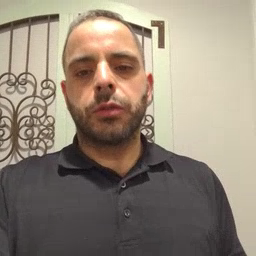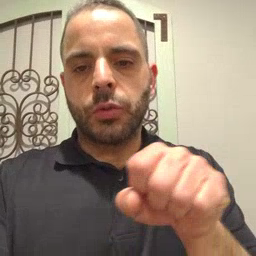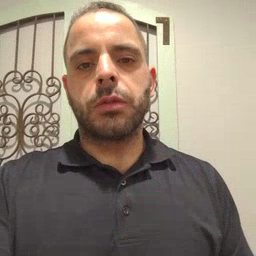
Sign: shoe